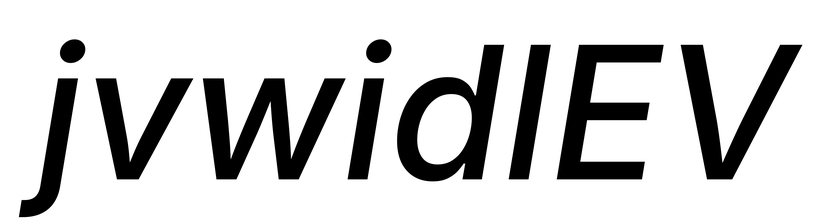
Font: Inter-Italic_Medium_Italic